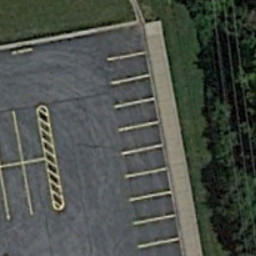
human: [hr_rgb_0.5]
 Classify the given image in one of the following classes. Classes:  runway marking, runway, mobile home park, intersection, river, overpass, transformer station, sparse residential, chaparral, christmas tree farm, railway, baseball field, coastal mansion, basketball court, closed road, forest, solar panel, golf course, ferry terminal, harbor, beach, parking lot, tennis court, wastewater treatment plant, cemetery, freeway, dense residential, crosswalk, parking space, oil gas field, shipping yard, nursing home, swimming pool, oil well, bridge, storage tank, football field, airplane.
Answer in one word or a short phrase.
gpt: parking space